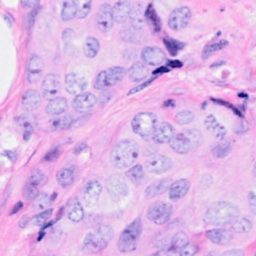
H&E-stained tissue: Breast